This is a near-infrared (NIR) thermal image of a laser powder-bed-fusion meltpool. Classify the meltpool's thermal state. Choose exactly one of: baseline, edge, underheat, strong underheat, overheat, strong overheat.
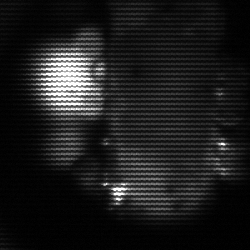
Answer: strong underheat